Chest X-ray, PA view. Patient: 46 years old, sex F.
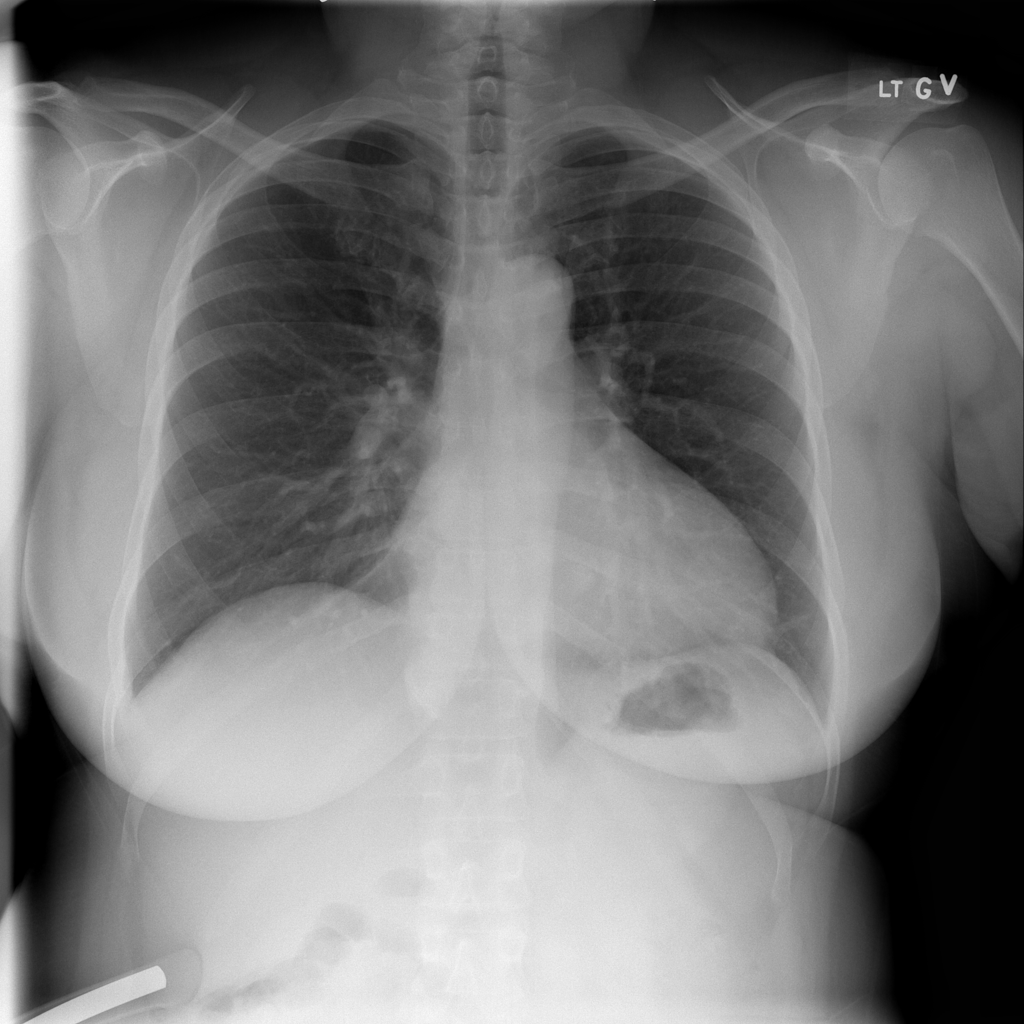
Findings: No Finding